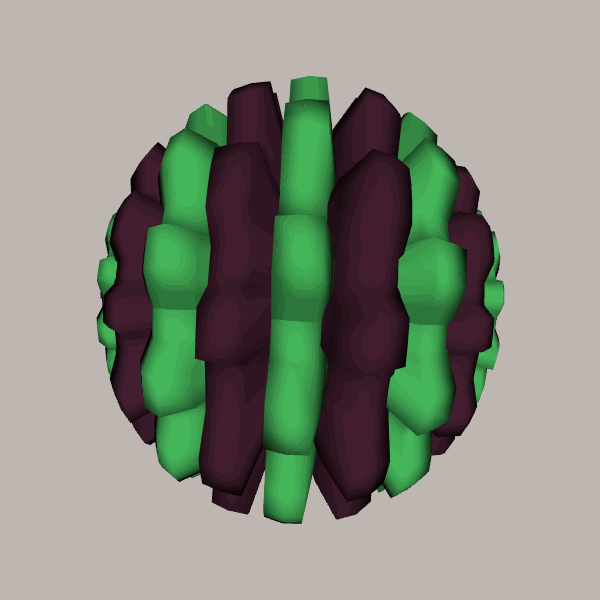
Background: light